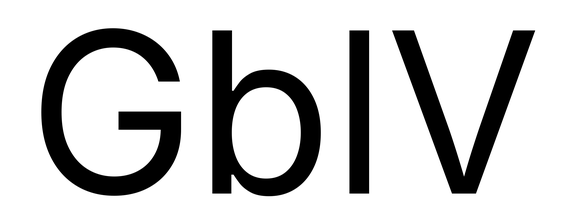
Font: Inter_Regular